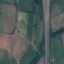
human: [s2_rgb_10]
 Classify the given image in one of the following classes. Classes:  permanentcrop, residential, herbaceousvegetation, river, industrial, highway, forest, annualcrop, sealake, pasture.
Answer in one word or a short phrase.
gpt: Highway